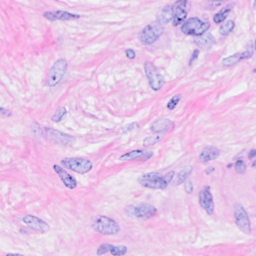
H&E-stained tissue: Breast